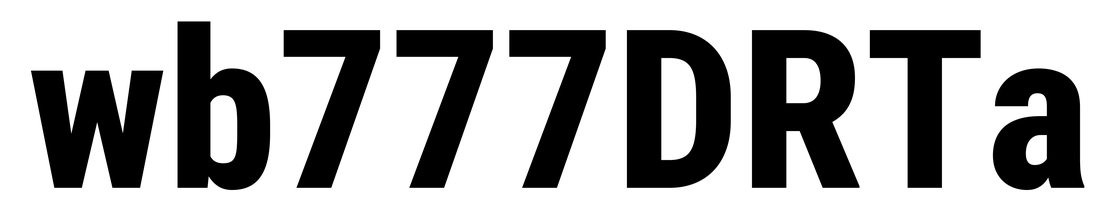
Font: Roboto_Condensed_ExtraBold